Interaction volume radius: 10 \u00c5
Interaction volume height: 10 \u00c5
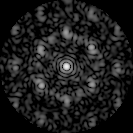
Disorder parameter: 0.5921